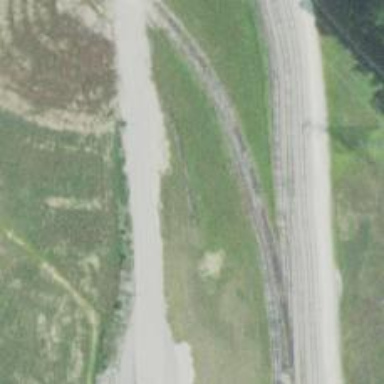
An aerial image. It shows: Abandoned spur railway.